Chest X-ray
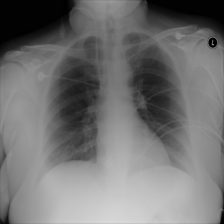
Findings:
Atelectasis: negative
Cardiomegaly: negative
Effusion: negative
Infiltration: negative
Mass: negative
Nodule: negative
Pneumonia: negative
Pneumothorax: negative
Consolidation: negative
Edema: negative
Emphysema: negative
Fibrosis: negative
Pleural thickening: negative
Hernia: negative